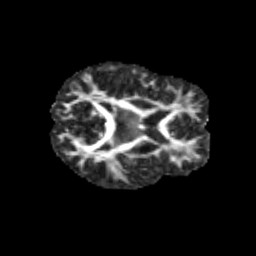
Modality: FA
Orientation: axial
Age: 13
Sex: female
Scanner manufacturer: siemens
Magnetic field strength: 3 T
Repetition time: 3.8 s
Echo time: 0.07 s